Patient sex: F
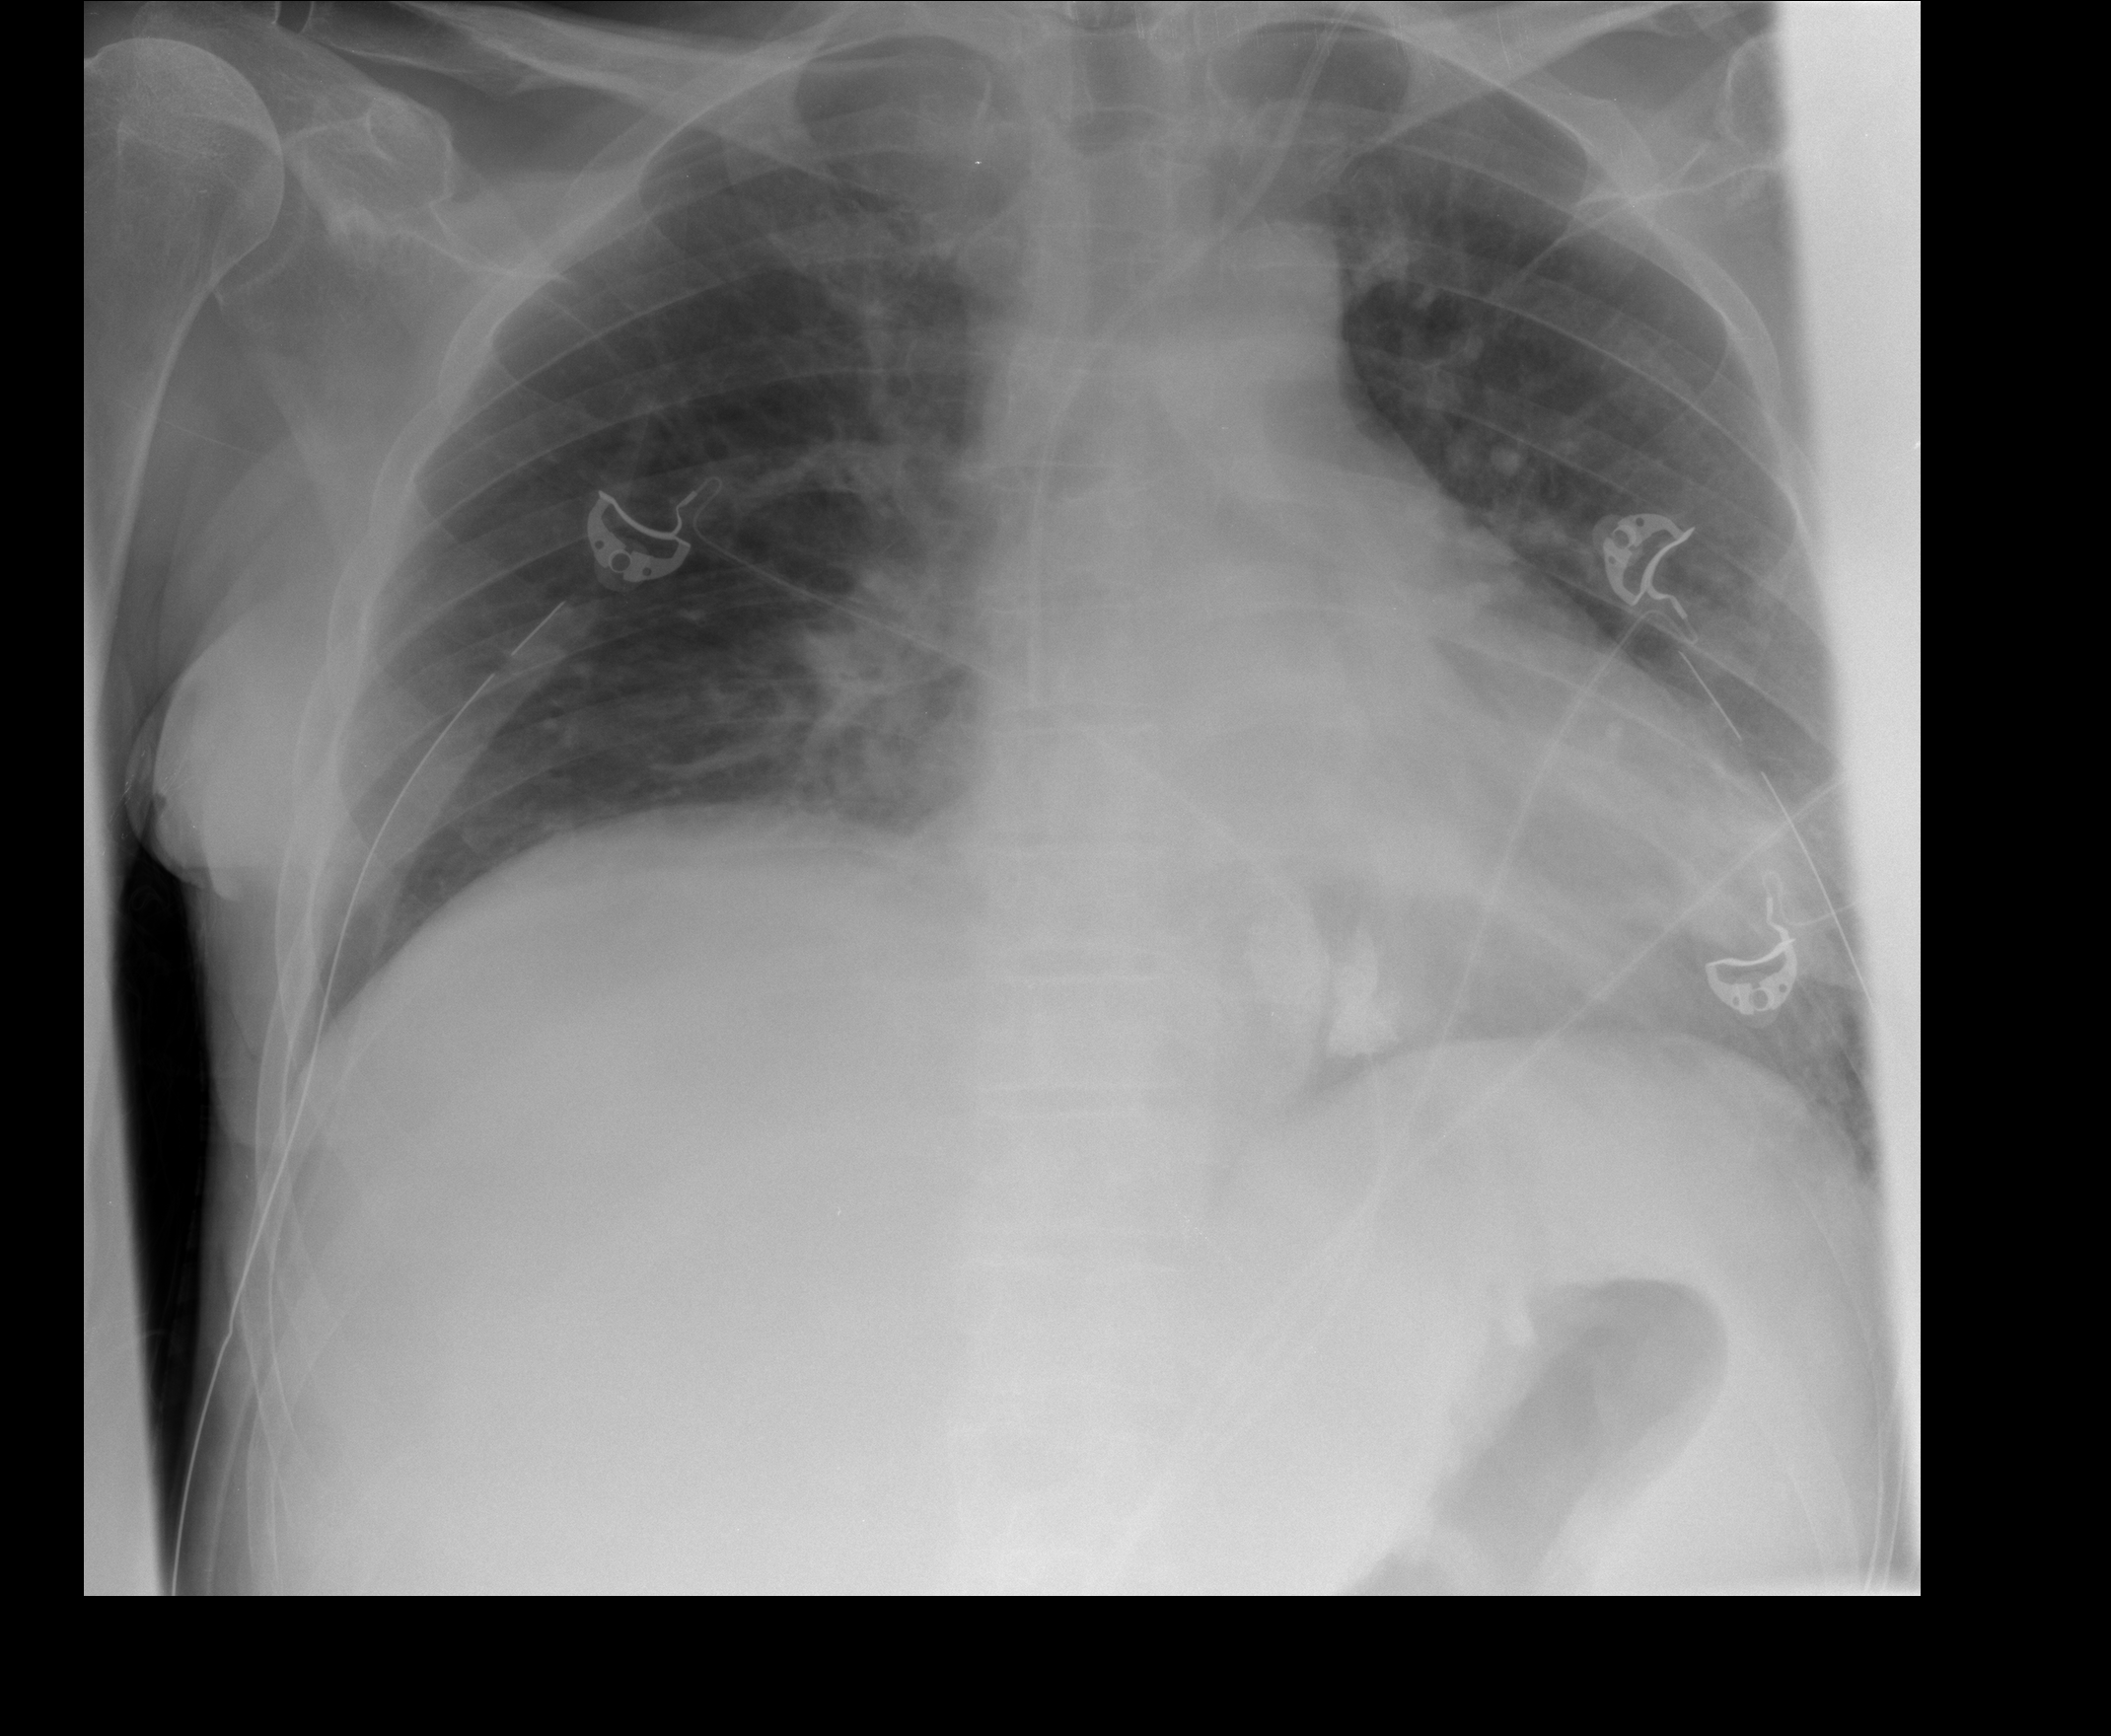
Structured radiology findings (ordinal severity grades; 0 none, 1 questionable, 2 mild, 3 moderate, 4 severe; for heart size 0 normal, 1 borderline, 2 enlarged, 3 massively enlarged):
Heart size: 0
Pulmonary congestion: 0
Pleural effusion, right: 0
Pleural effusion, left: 0
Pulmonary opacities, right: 0
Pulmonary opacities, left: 0
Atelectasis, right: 2
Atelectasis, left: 2